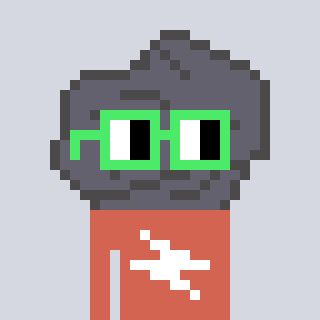
a pixel art character with square light green glasses, a rock-shaped head and a peachy-colored body on a cool background